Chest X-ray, PA view. Patient: 29 years old, sex M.
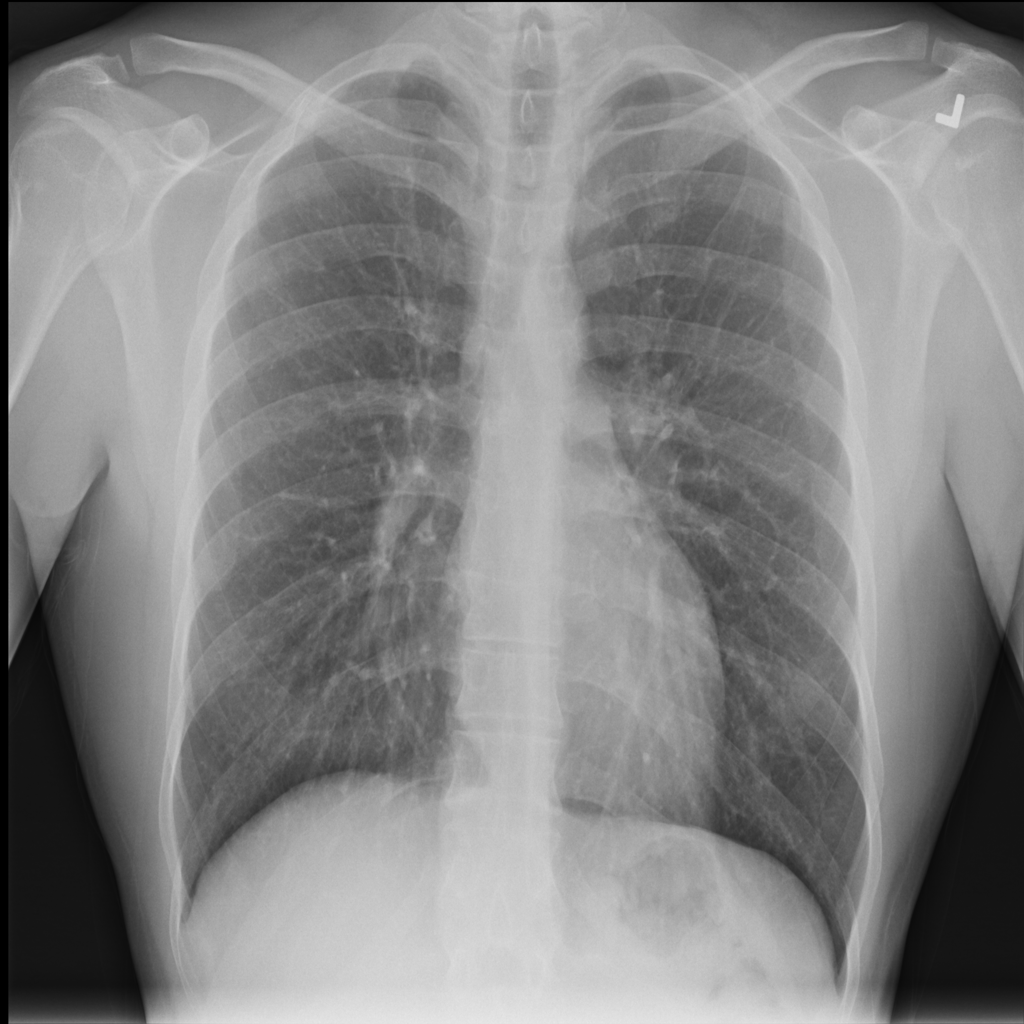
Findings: No Finding